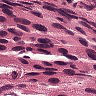
Metastatic tissue present: yes